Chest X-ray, AP view. Patient: 51 years old, sex M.
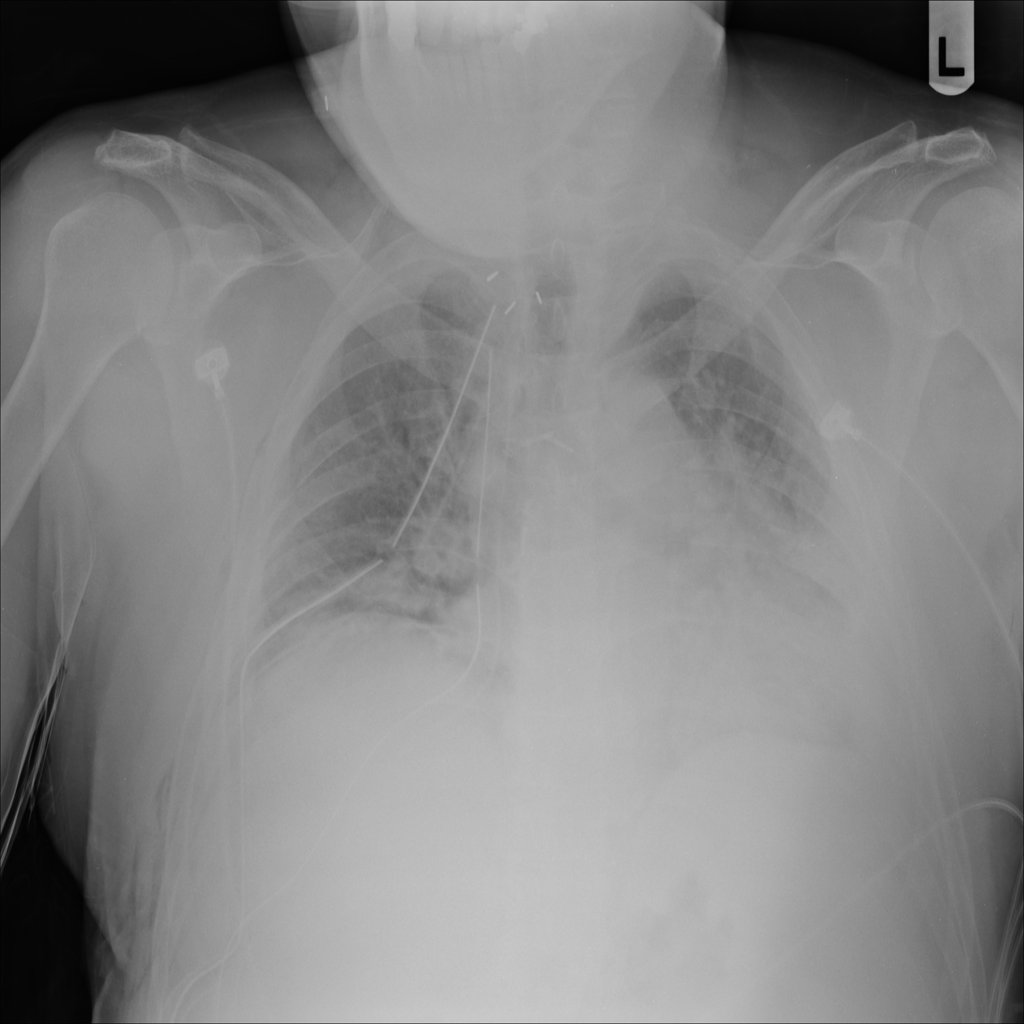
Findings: Emphysema, Infiltration